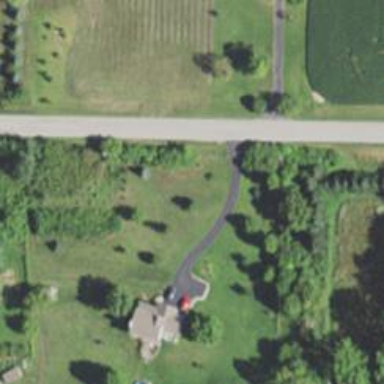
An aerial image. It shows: Driveway.